Field crop: maize
Growth stage: 2
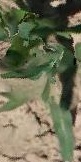
Species: maize